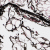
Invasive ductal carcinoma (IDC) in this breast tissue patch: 0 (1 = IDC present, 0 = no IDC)